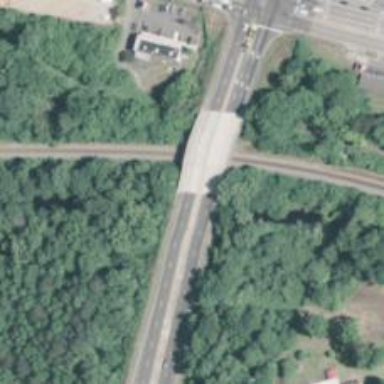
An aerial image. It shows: Bridge crossing over highway trunk expressway.